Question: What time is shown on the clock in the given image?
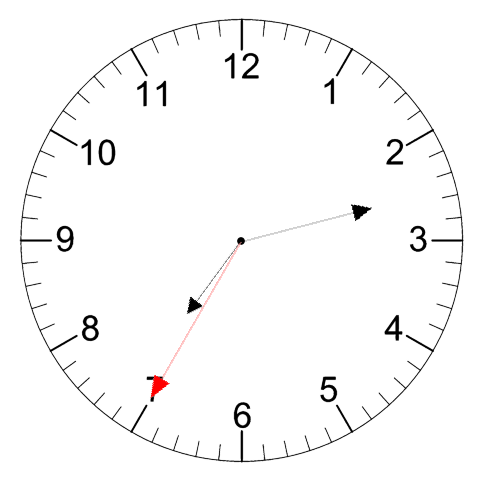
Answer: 07:12:35